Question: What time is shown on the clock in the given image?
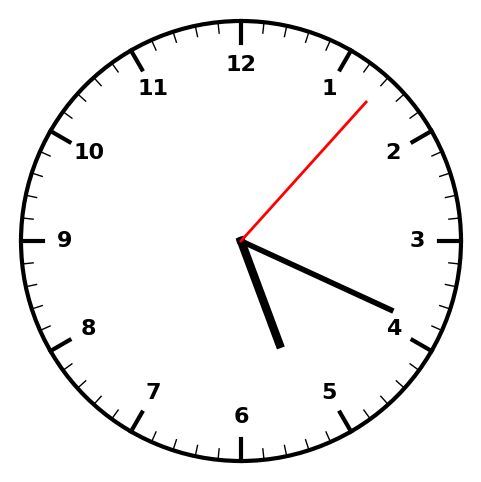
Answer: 05:19:07